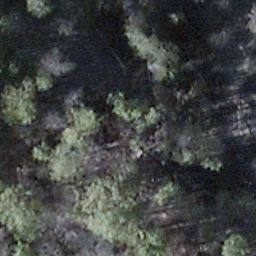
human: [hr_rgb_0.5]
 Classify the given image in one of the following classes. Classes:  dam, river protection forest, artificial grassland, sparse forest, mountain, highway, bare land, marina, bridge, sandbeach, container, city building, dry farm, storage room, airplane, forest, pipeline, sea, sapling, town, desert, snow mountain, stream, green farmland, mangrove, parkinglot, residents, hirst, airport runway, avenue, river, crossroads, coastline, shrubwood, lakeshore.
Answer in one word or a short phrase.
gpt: shrubwood